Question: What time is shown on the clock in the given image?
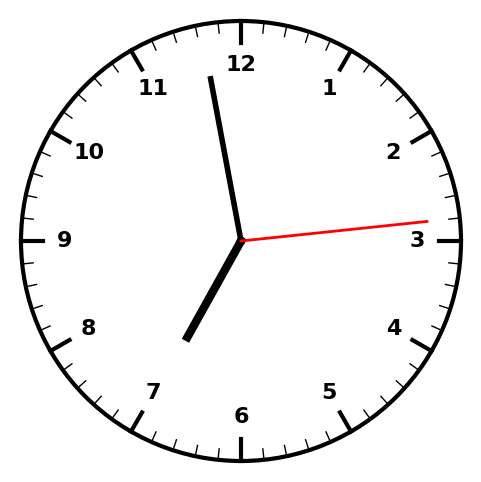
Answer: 06:58:14